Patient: sex F, age 62
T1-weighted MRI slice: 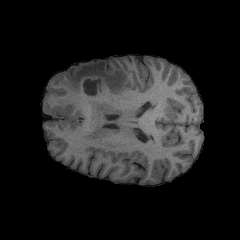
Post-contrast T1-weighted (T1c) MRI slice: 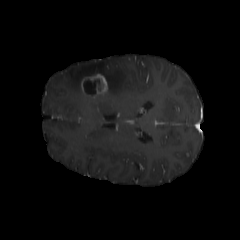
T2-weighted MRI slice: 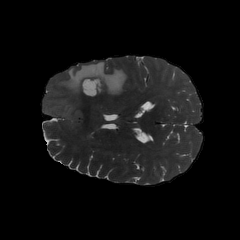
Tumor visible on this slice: yes
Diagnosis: Glioblastoma, IDH-wildtype
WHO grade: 4